Question: I would like to know if its possible to write a nested select statment?
I have the following which calculates the booked time:
'''
SELECT description, SUM(ts.booked_time) AS booked_time_total,
CONVERT(VARCHAR(11), @testDate, 106) AS month_name, @week_ref AS week_ref
FROM timesheets ts
WHERE @testDate <= convert(datetime, end_dtm, 120) and
dateadd(wk, 1, @testDate) > convert(datetime, start_dtm, 120)
'''
But the booked time appears to be wrong. Isnt the SUM supposed to calculate the total for each row which are within the start_dtm and end_dtm. So if I have 10 rows with 1 in the booked time you would expect the SUM to be 10.
test data:

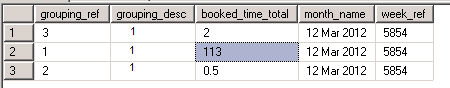
Answer: 'SUM' calculates the total value of the fields while 'COUNT' is the total number of records.
'''
SELECT description,
COUNT(ts.booked_time) AS booked_time_total,
CONVERT(VARCHAR(11), @testDate, 106) AS month_name,
@week_ref AS week_ref
FROM timesheets ts
WHERE @testDate <= convert(datetime, end_dtm, 120) and
dateadd(wk, 1, @testDate) > convert(datetime, start_dtm, 120)
'''